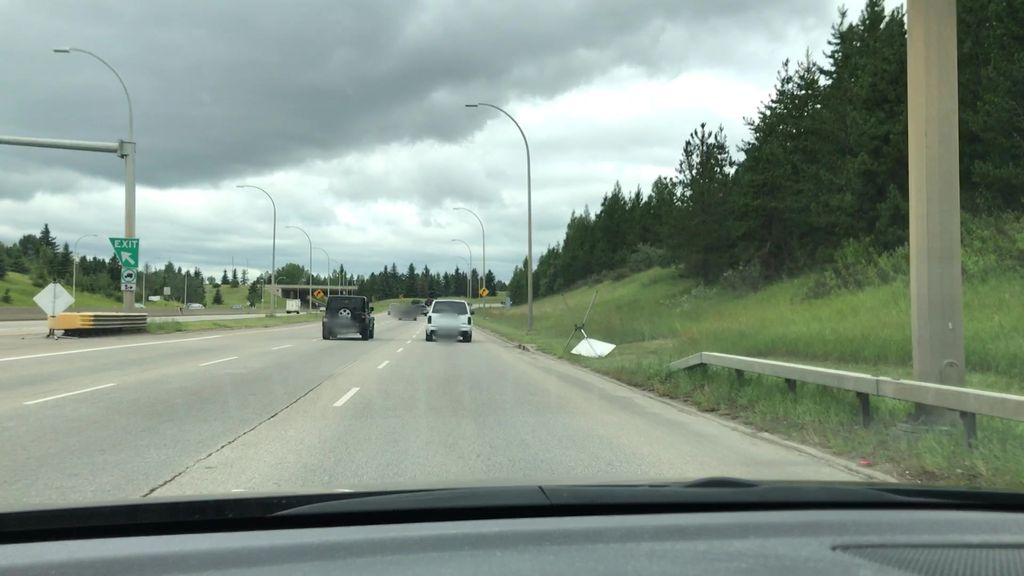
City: edmonton